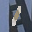
Label: 1